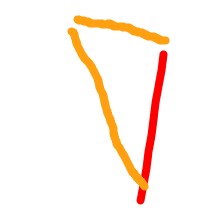
Shape: triangle